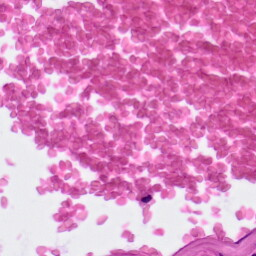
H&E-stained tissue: Lung